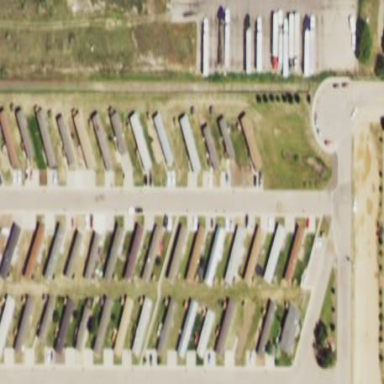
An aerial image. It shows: Residential area with mobile homes.